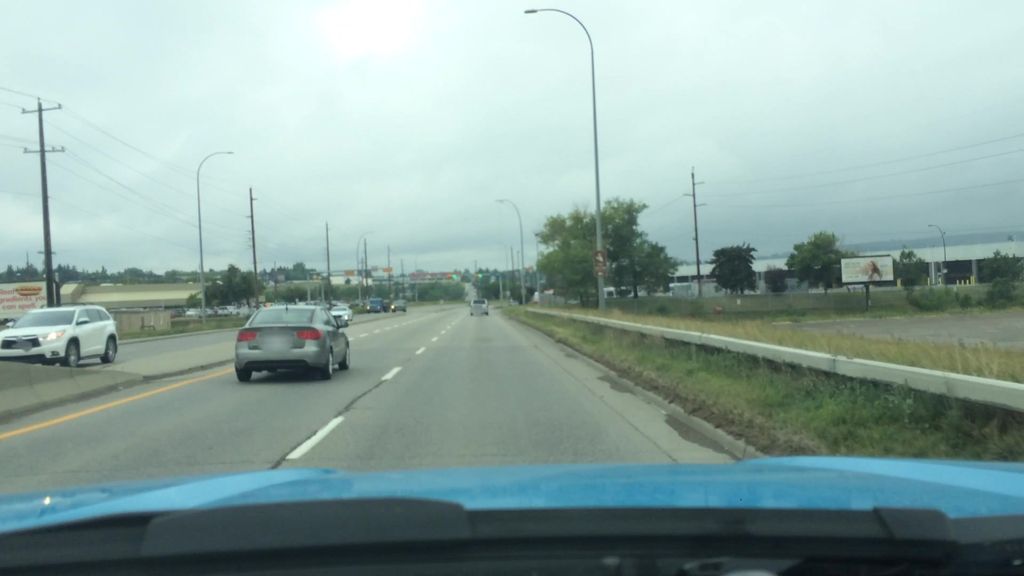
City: calgary